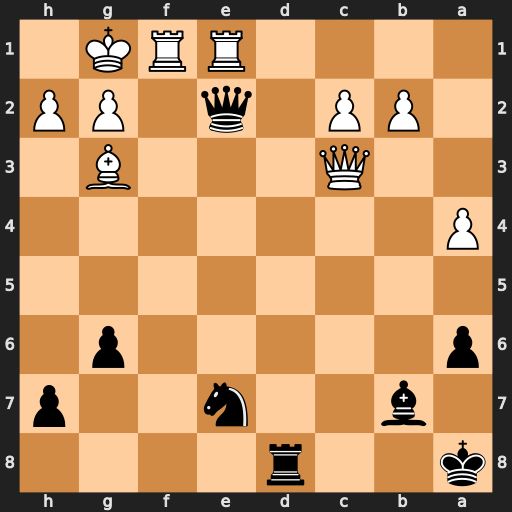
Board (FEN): k2r4/1b2n2p/p5p1/8/P7/2Q3B1/1PP1q1PP/4RRK1
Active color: b
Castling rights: -
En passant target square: -
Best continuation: Qxg2#